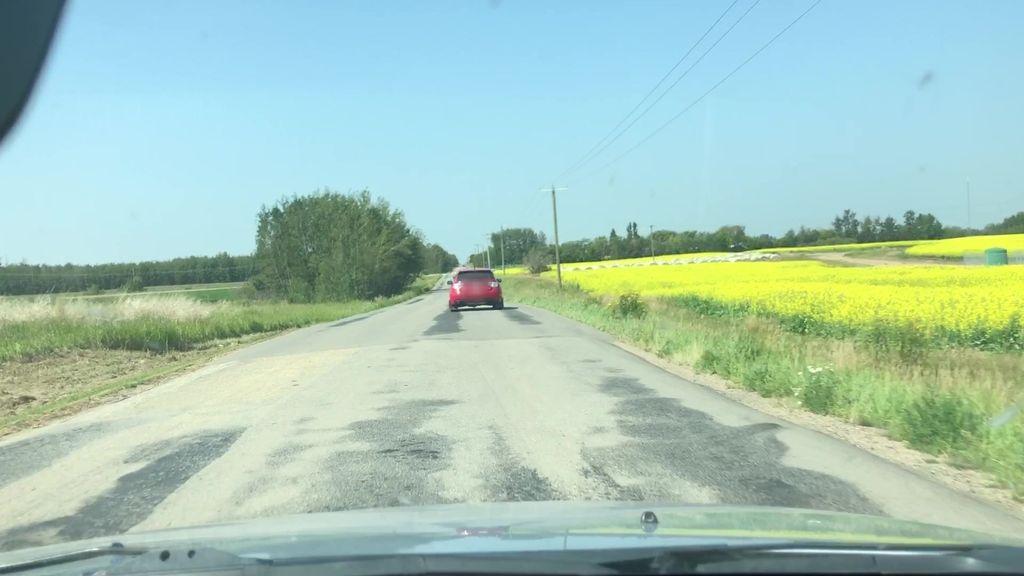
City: edmonton